Question: There are 2 SSCCEs for this:
# 1.
I have added a picture to my VSTO document-level add-in by right clicking the solution -> add -> existing item -> myPic.jpg.
Now I am working with an Excel spreadsheet and want to add a picture to the top left header. Using <URL> and providing an path to the picture it loads just fine while debugging.
When I am trying to change the path to not-absolute and say something like
'''
ActiveSheet.PageSetup.LeftHeaderPicture.FileName = "\Assets\myPic.jpg"
'''
I keep getting a 'HRESULT: 0x800A03EC' exception.

I think I am not getting the correct syntax for to access the 'Assets\myPic.jpg'.
# 2.
I have added a new resource, selected an existing item and selected the myPic.jpg. I can access it via 'Resource1.myPic' but <URL> is ...
The <URL> needs a 'string' type parameter and I am not sure how to retrieve the path to my already embed resource...
# Q:
How do I embed a picture in my solution as a resource (or just an existing item) to be able to use it with <URL>?
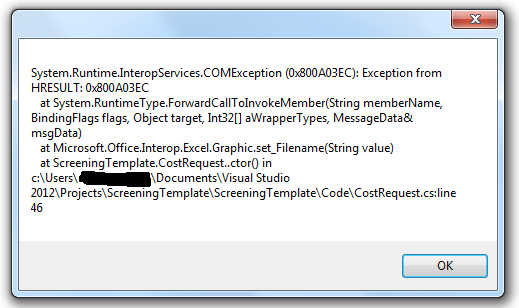
Answer: Right, I have solved it.
Added an existing item 'myPic.jpg' to the solution and set 'Build Action' to 'Content' and 'Copy to Output Directory' to 'Copy Always' ()

Note:

Now all you need in your code is
'''
ws.PageSetup.LeftHeaderPicture.Filename =
AppDomain.CurrentDomain.BaseDirectory + "\myPic.jpg";
ws.PageSetup.LeftHeader = "&G";
'''
'AppDomain.CurrentDomain.BaseDirectory' is very well explained <URL>
and the end result as expected